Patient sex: F
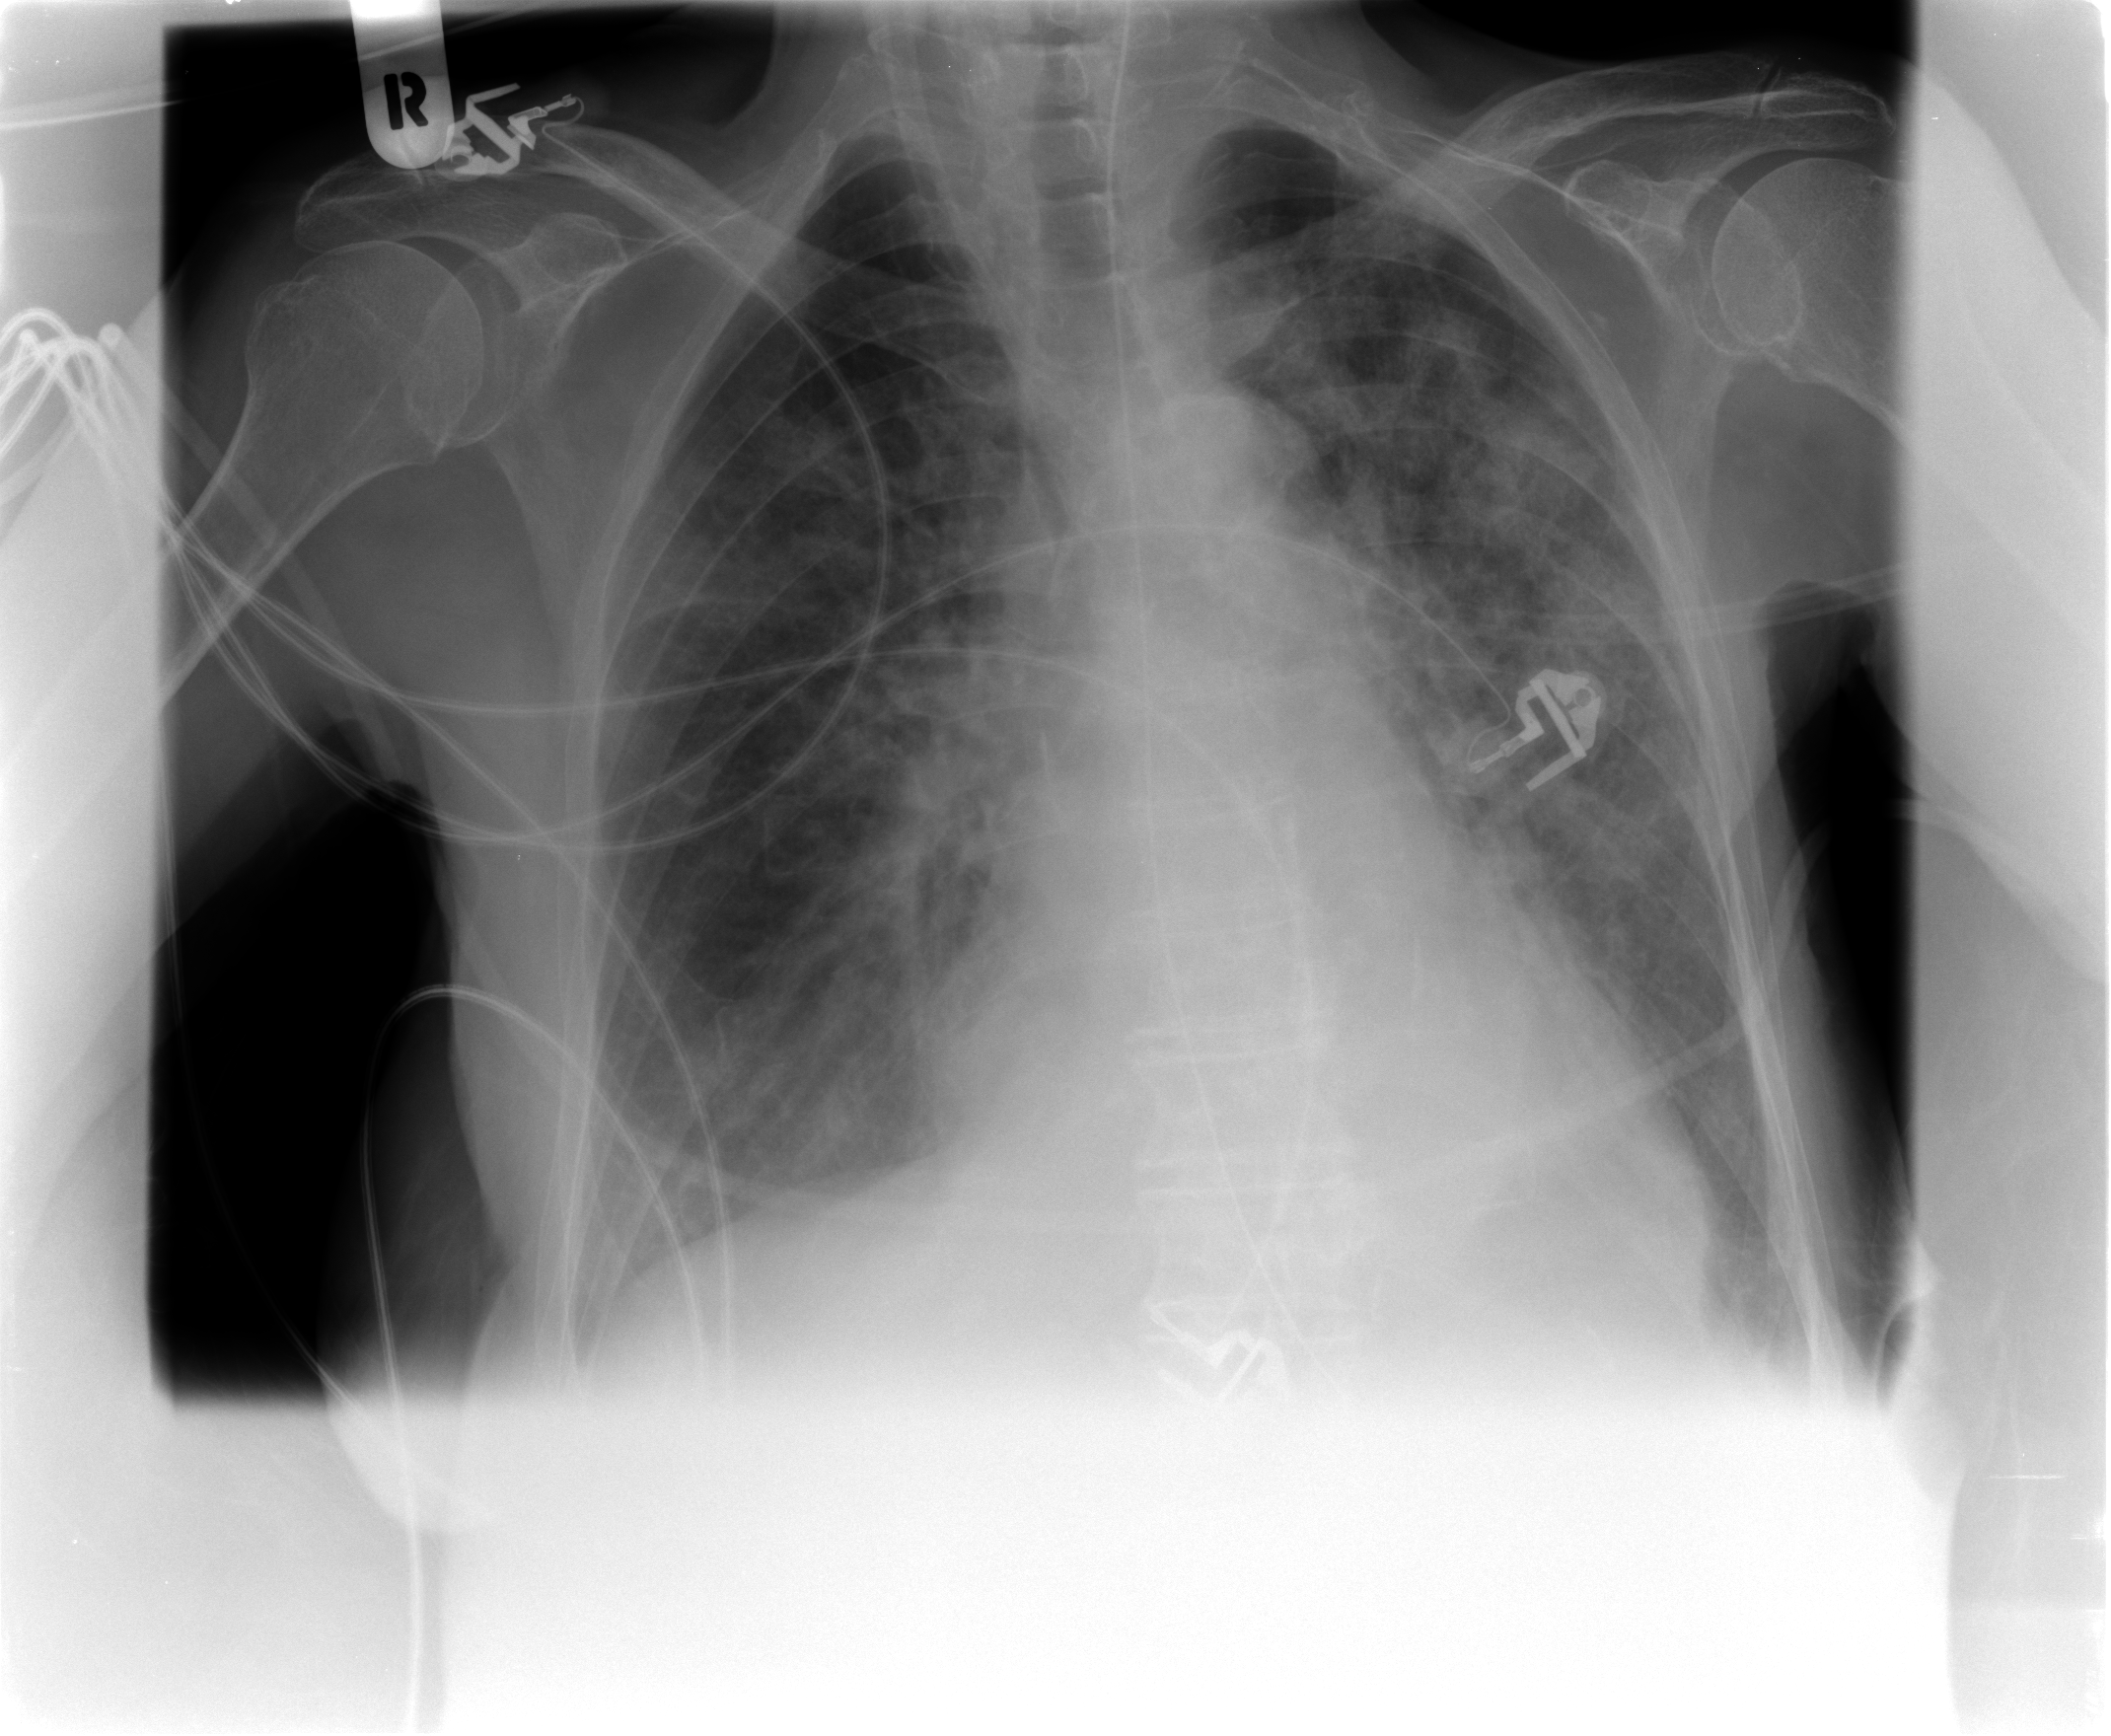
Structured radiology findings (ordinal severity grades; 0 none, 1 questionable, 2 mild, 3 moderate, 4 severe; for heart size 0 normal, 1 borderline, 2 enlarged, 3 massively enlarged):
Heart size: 2
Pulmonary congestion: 2
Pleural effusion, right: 0
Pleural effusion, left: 1
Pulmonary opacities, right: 3
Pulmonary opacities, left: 3
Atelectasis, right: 2
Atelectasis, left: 3